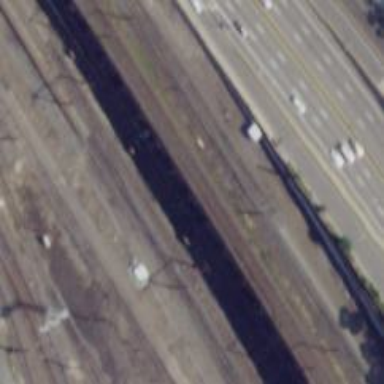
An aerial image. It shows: Railway with electrified contact lines.